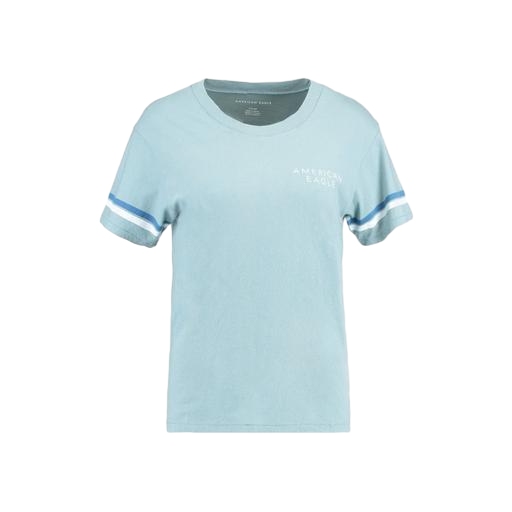
t-shirt classique light blue, blue graphic t-shirt, light blue tee, white background